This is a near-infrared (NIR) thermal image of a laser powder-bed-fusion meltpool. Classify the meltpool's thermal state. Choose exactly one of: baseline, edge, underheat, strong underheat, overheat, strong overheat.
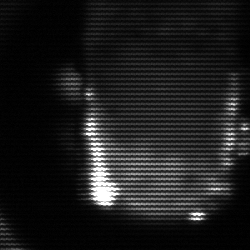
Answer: baseline